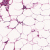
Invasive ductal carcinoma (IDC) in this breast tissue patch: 0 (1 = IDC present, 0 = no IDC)